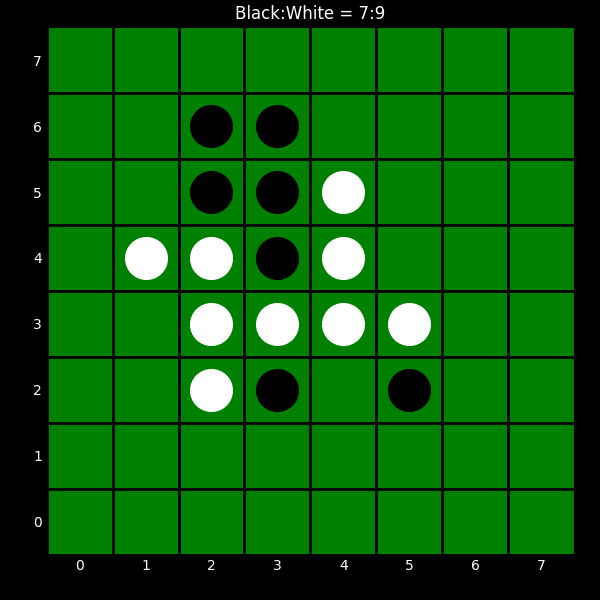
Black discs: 7
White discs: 9